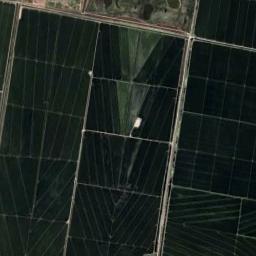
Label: rectangular_farmland